Field crop: maize
Growth stage: 2
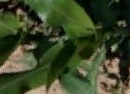
Species: maize